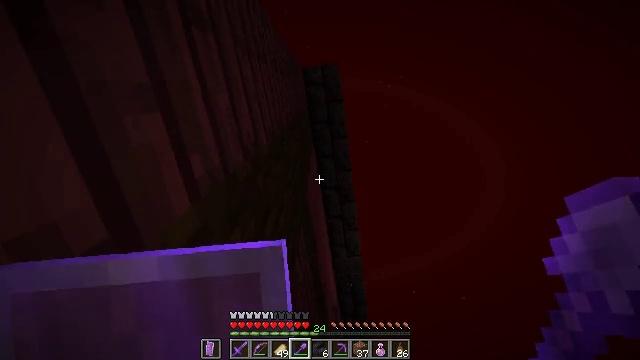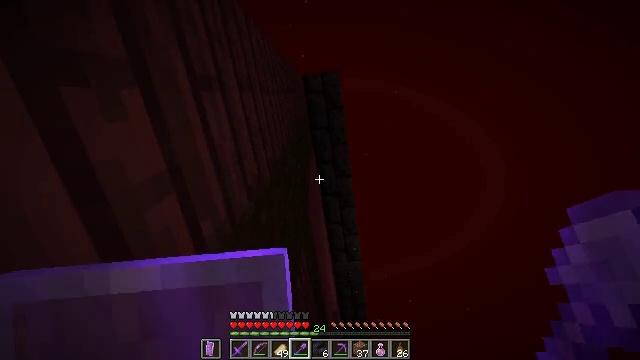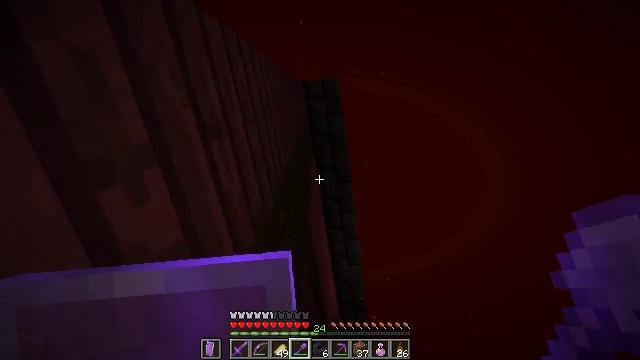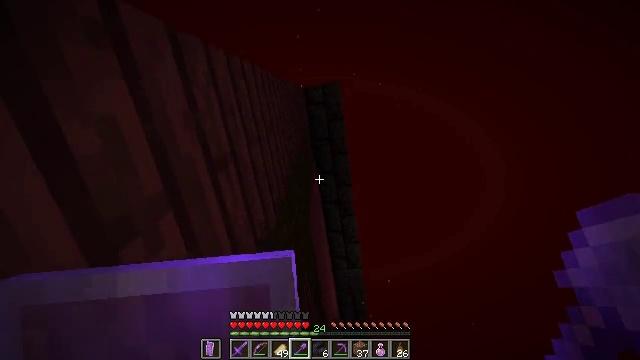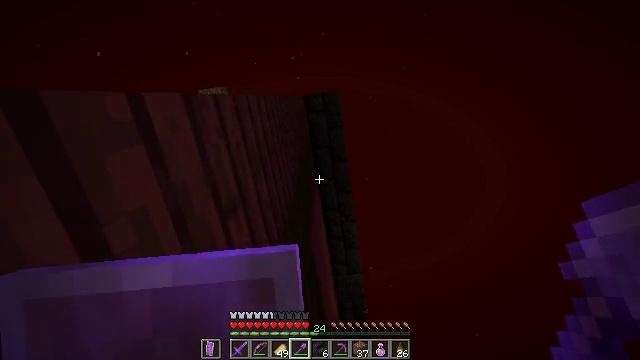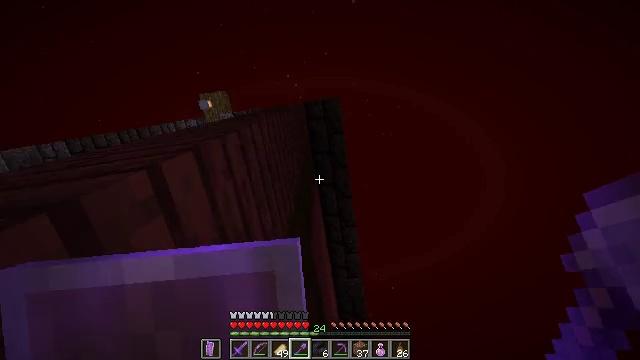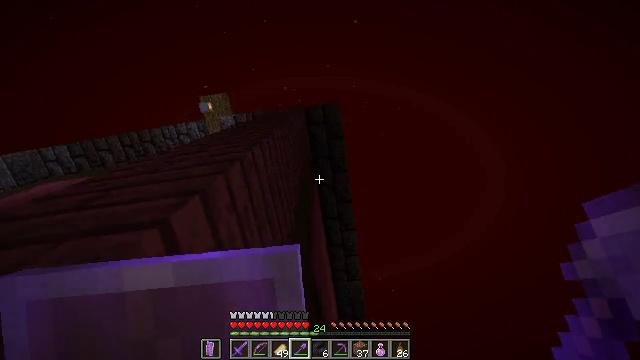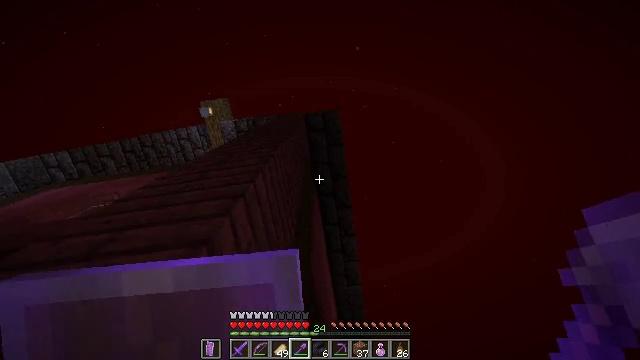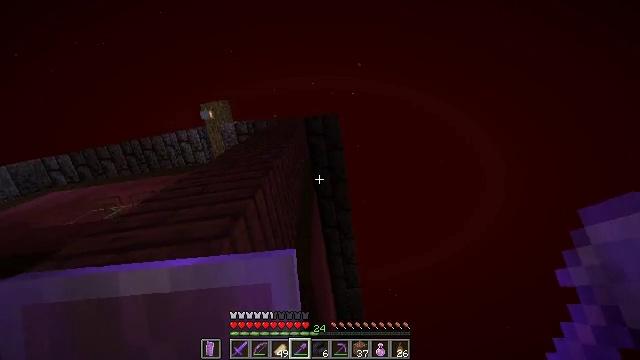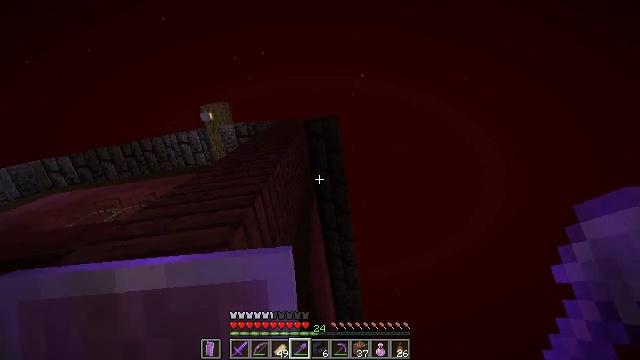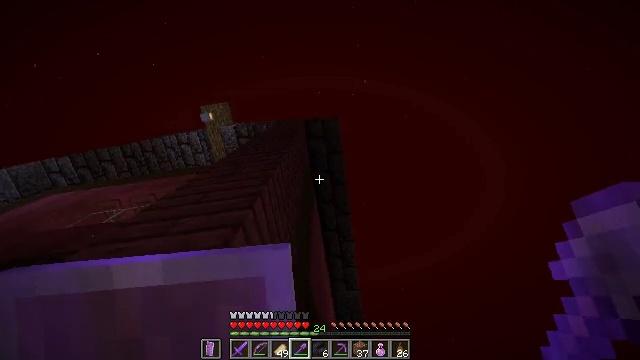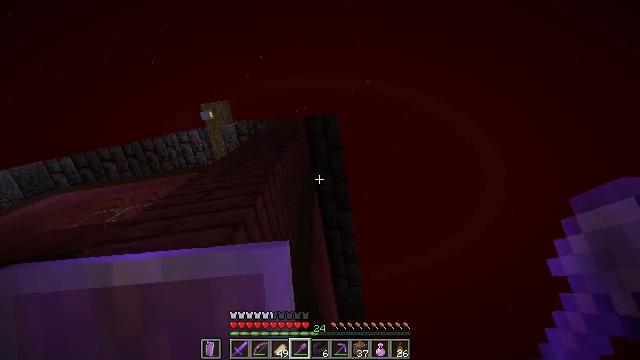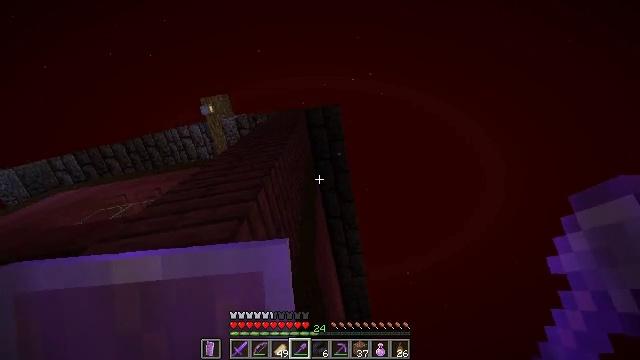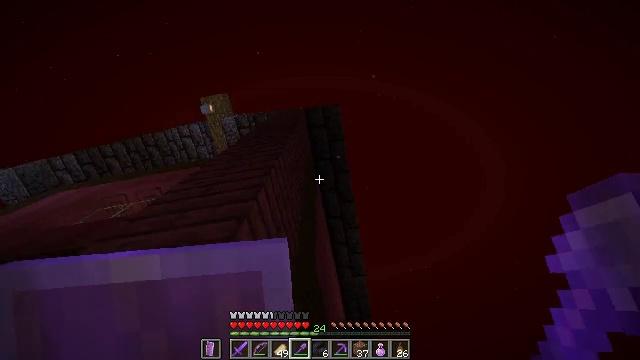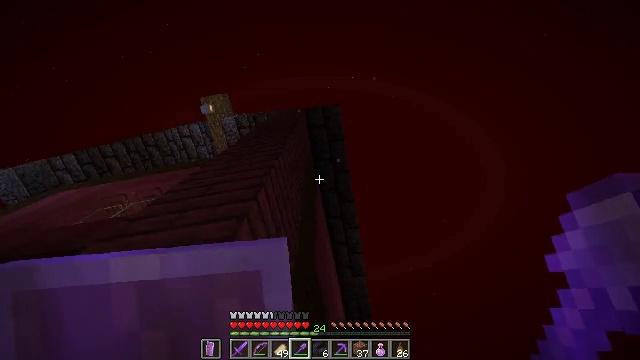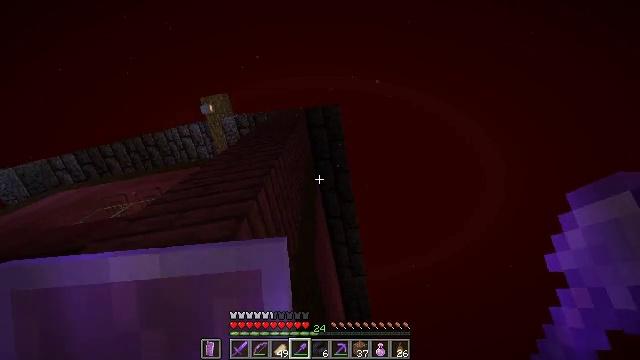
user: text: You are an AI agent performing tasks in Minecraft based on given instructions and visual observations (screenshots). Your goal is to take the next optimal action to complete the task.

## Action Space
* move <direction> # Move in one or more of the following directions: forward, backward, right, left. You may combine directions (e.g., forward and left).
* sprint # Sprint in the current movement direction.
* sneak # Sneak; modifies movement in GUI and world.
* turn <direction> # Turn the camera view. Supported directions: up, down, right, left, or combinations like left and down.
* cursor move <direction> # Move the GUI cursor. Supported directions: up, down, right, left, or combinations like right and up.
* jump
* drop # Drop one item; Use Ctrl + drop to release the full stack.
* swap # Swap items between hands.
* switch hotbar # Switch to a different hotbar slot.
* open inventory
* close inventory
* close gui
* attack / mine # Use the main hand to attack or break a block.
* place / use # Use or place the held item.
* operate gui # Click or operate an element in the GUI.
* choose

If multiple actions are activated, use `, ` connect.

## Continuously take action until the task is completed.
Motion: motion action
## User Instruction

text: Attack the crimson planks to collect them.
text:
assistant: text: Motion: move back
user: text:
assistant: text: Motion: move back
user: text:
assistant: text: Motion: move back
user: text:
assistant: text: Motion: move back
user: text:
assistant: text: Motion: move back
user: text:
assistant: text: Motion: move back
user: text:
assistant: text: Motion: no_op
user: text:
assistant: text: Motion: no_op
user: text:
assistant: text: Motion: no_op
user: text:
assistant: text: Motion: no_op
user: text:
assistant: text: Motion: no_op
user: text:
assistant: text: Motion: turn left and down
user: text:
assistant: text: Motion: no_op
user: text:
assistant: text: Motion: no_op
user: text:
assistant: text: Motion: no_op
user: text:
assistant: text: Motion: move left, turn down
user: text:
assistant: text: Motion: move left, turn left and down
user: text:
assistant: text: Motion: move left, turn down
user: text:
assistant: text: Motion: turn right and down
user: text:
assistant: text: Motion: turn down
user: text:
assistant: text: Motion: turn down
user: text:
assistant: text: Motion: turn down
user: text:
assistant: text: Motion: turn down
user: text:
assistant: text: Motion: no_op
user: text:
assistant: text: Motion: no_op
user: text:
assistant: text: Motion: turn left
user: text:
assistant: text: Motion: turn left
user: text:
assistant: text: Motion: no_op
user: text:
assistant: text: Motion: no_op
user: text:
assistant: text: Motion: no_op